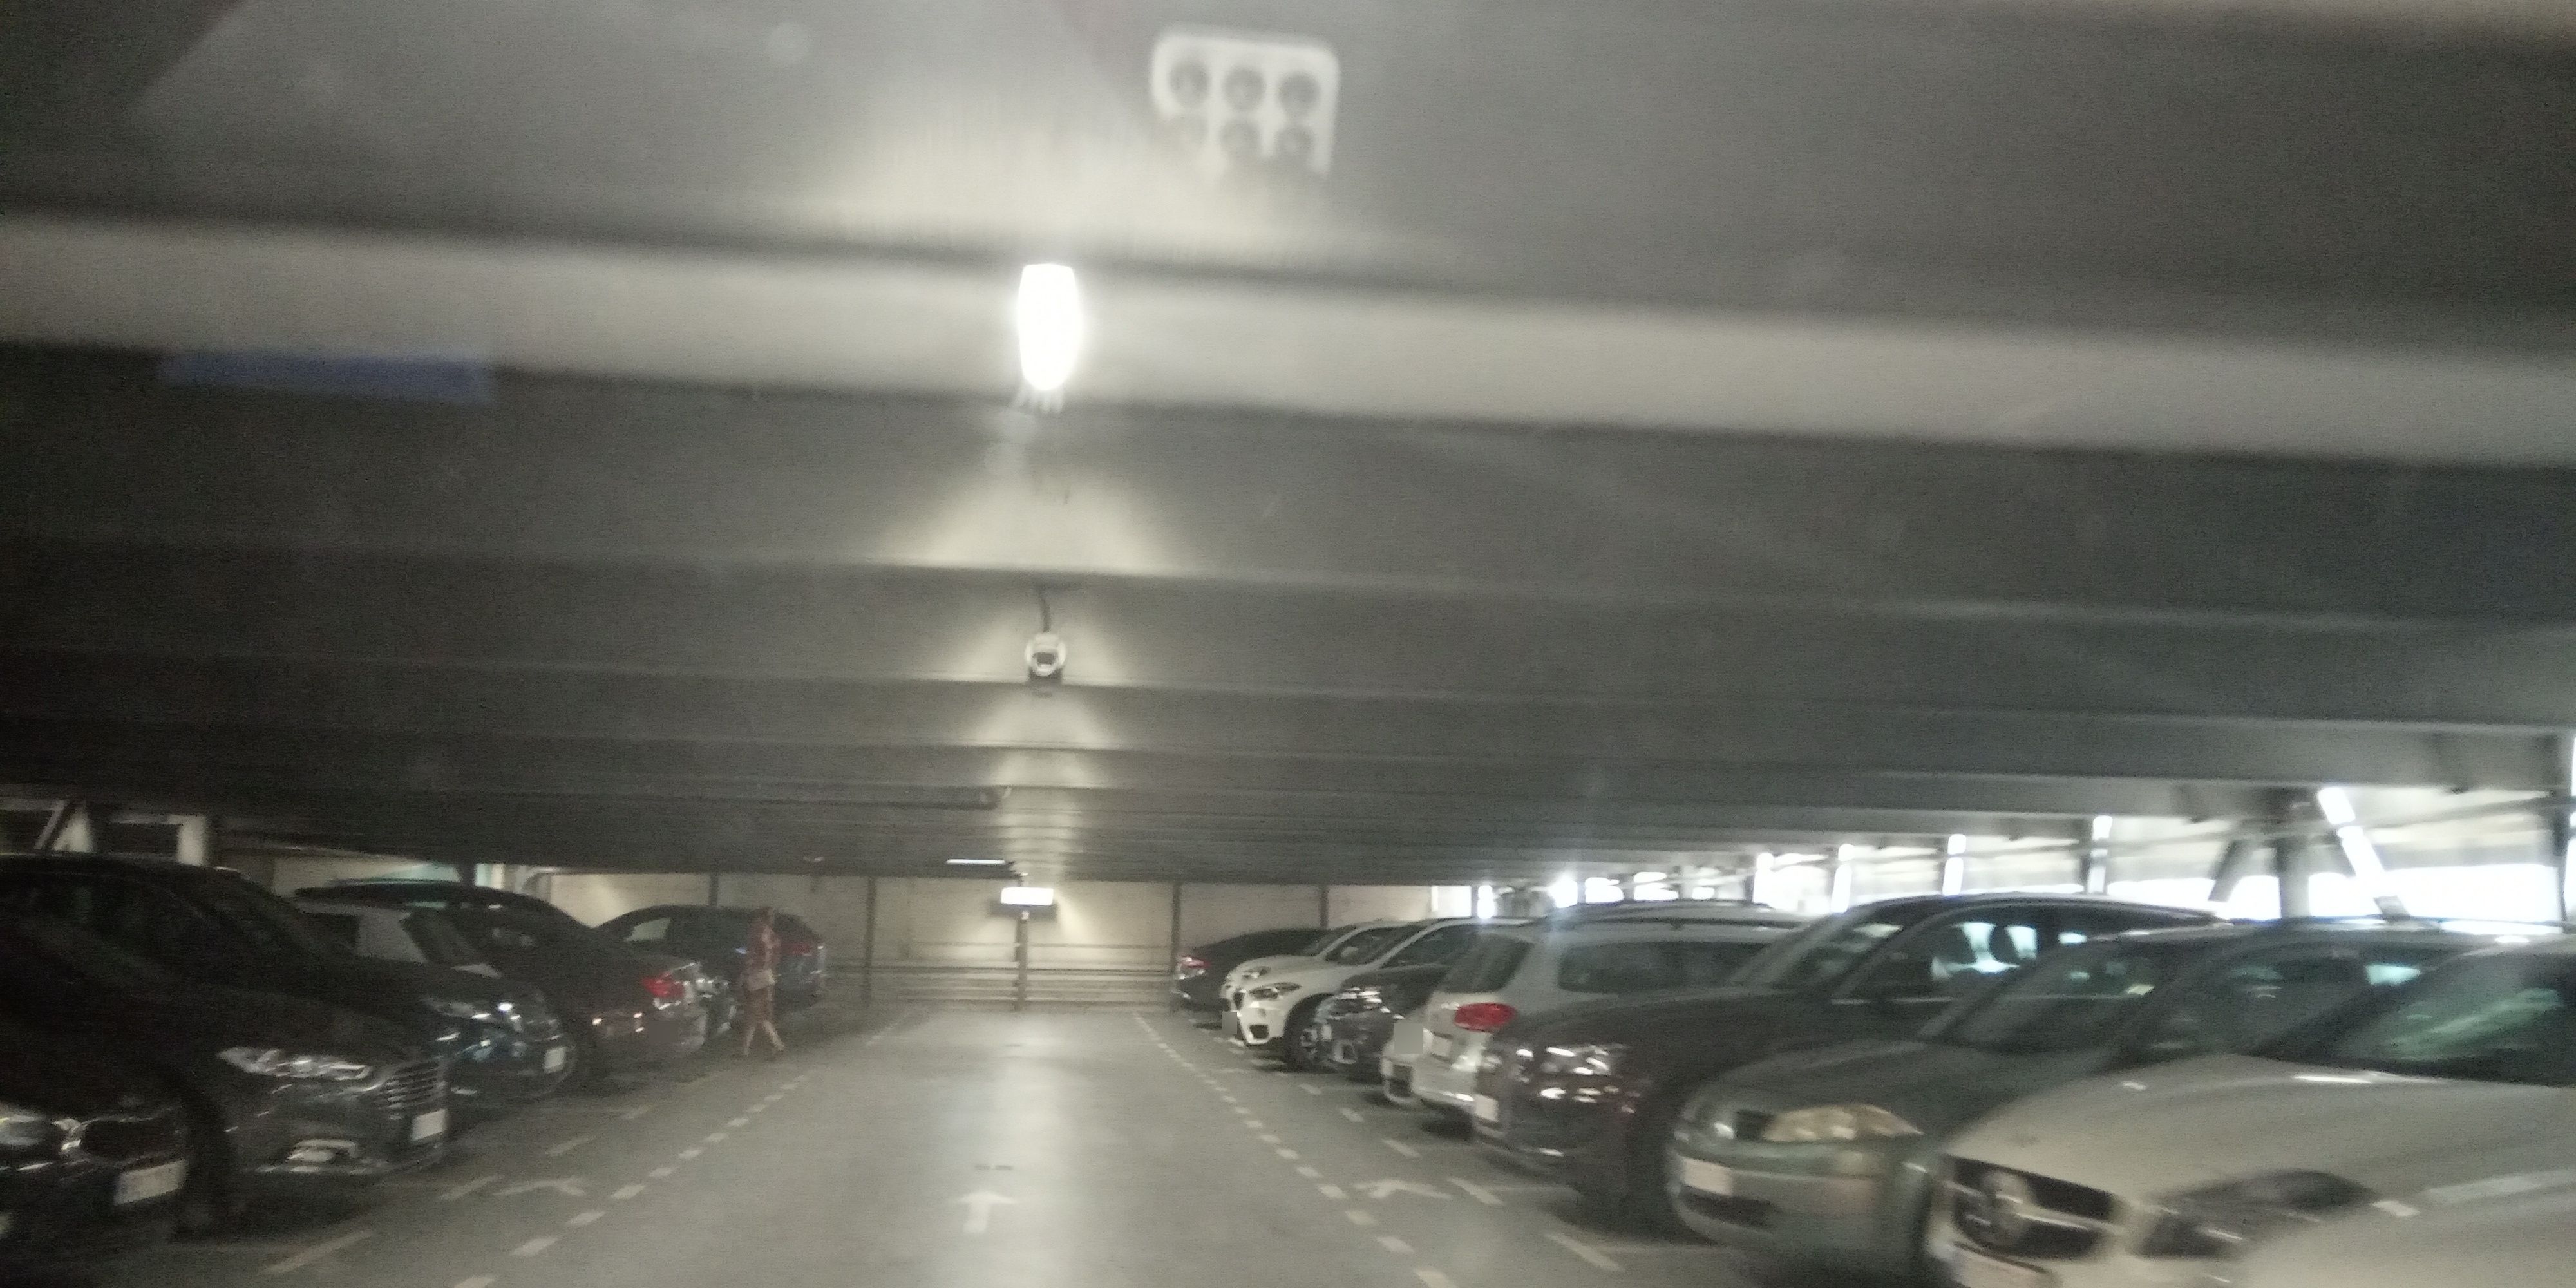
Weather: clear
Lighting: night
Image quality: slightly poor
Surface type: driving surface
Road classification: footway, pedestrian, steps
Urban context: urban centre
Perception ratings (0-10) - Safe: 1.84, Lively: 8.08, Beautiful: 5.87, Boring: 4.97, Depressing: 5, Wealthy: 4.65